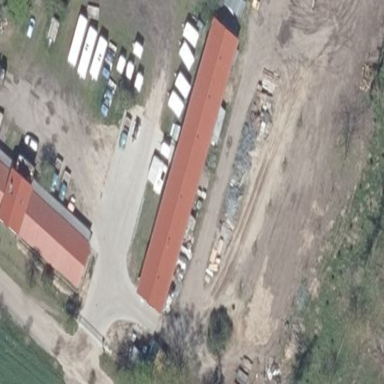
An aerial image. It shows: Warehouse building.